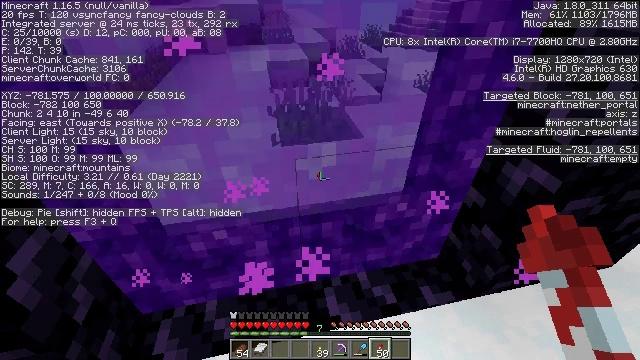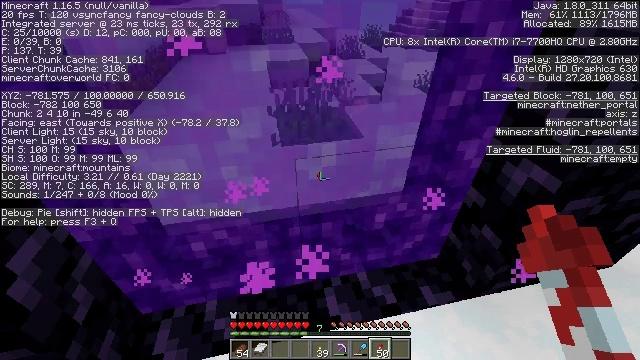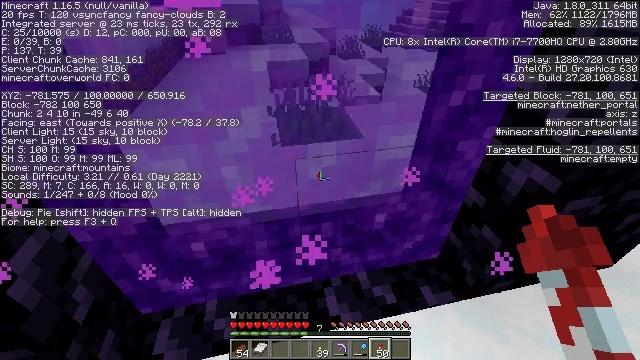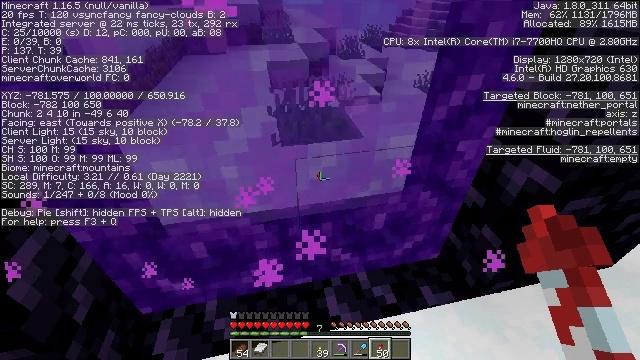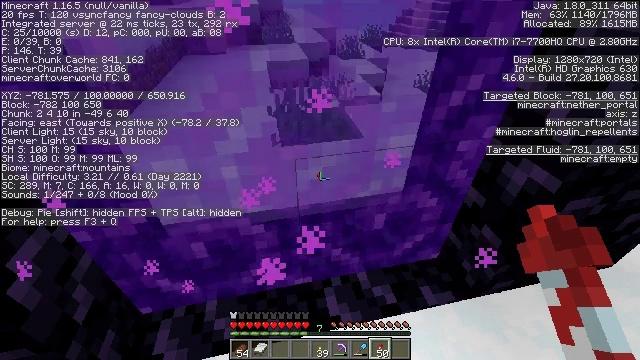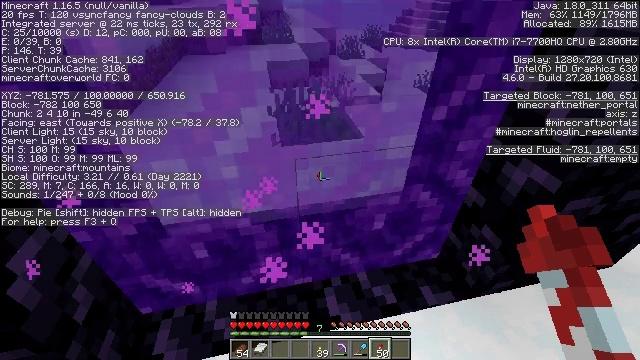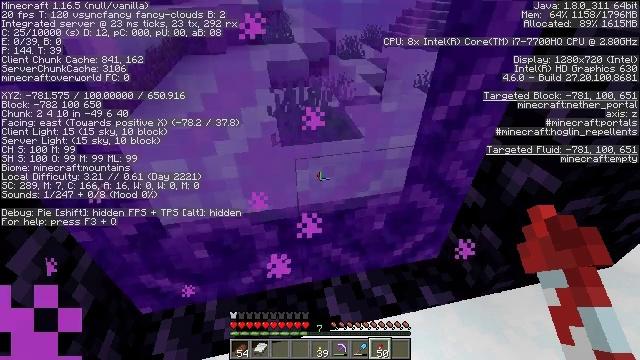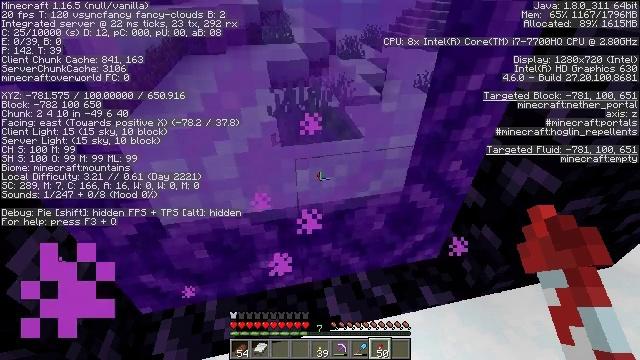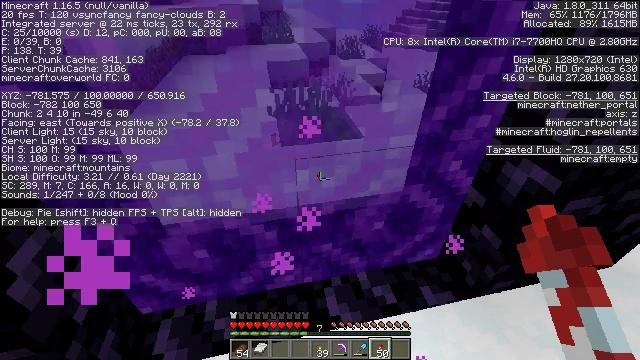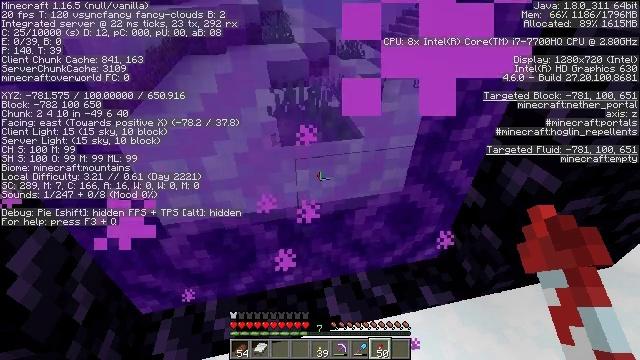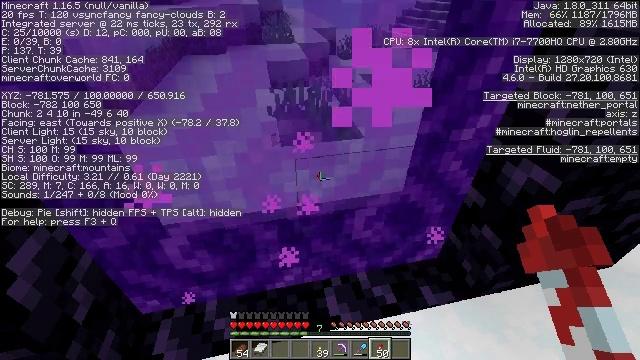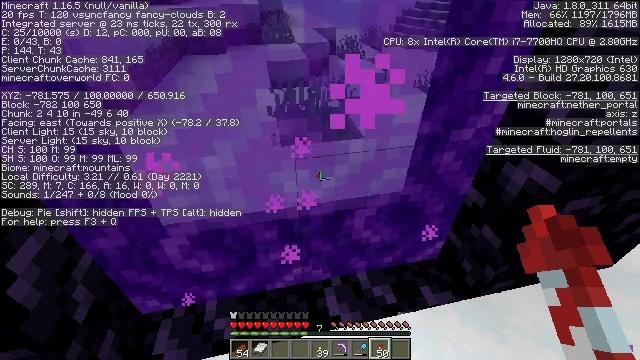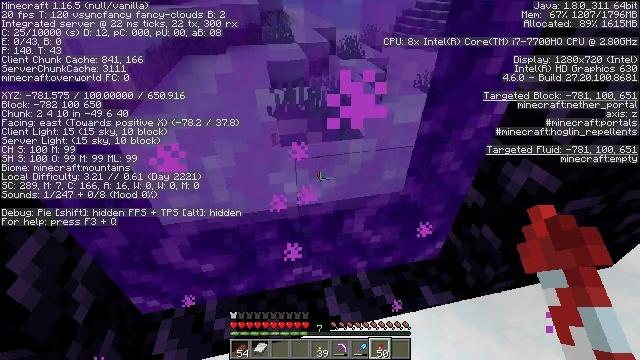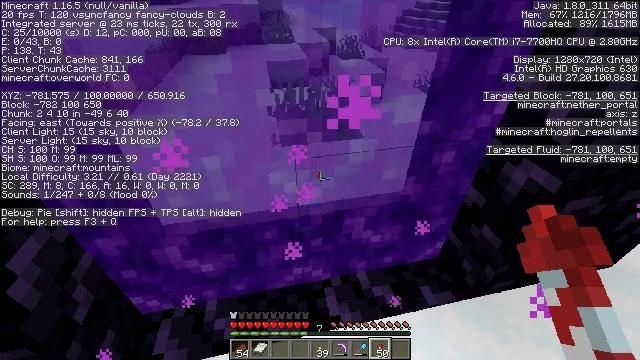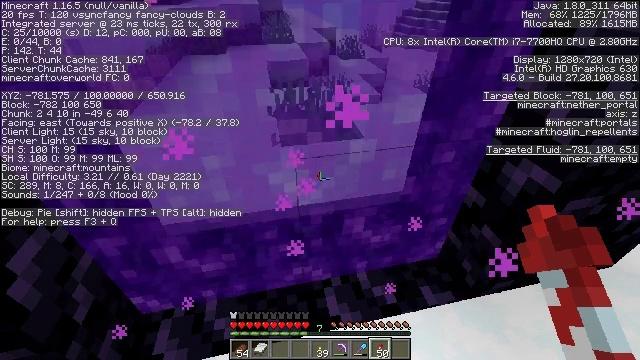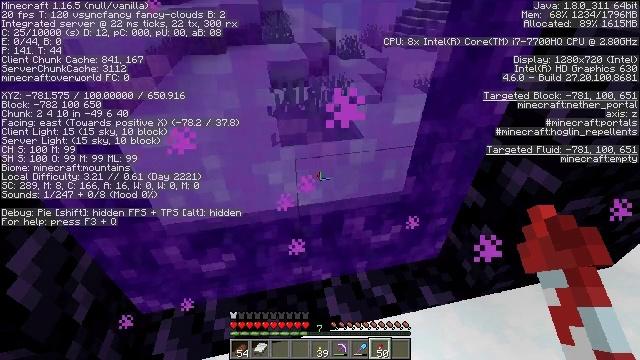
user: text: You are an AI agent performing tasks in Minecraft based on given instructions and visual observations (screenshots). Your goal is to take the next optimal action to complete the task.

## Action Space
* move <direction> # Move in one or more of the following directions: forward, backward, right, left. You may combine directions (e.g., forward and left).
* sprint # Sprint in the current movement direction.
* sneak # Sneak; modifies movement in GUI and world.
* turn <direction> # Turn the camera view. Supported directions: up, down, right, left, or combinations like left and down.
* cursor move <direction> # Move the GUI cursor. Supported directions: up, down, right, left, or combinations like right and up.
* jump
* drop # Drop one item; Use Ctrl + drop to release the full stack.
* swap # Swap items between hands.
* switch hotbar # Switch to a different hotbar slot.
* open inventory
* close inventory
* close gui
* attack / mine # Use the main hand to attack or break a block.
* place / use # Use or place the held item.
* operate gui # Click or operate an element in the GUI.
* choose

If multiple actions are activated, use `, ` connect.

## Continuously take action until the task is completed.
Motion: motion action
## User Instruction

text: Break the ice to collect it.
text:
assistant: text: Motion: no_op
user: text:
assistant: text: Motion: no_op
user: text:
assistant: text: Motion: no_op
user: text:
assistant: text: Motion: no_op
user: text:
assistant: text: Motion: no_op
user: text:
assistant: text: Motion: no_op
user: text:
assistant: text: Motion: no_op
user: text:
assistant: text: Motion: no_op
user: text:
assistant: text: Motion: no_op
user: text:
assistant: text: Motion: no_op
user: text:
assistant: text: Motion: no_op
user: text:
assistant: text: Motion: no_op
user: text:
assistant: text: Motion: no_op
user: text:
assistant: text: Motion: no_op
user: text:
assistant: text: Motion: no_op
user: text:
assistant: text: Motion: no_op
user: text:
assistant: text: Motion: no_op
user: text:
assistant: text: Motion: no_op
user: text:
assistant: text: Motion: no_op
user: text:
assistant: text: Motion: no_op
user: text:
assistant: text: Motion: no_op
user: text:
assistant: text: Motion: no_op
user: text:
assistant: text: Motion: no_op
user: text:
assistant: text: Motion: no_op
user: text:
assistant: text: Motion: no_op
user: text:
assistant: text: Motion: no_op
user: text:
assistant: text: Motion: no_op
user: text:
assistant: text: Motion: no_op
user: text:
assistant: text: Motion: no_op
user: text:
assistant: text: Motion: no_op